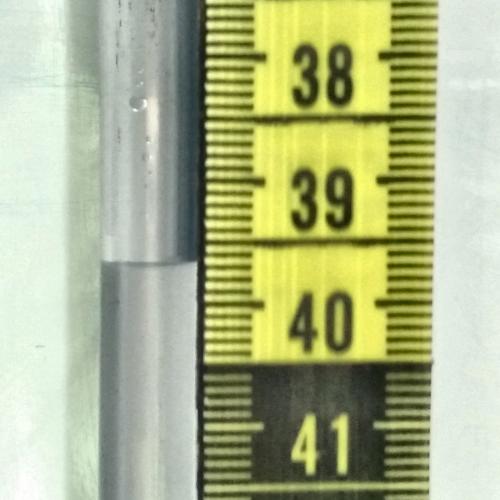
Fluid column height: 39.7 cm